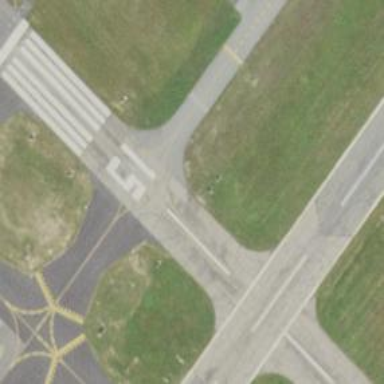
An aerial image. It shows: Image of taxiway at airport.